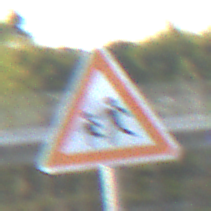
Verkehrszeichen: KinderRechts
Umgebung: Outdoor, Urban
Tageszeit: SunriseSunset
Wetter: Clear
Licht: Natural
Jahreszeit: NotSpecified
Kontrast: MediumContrast